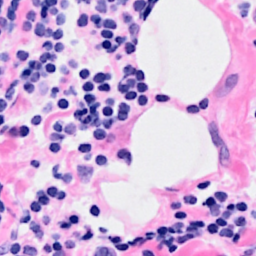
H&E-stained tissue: Breast